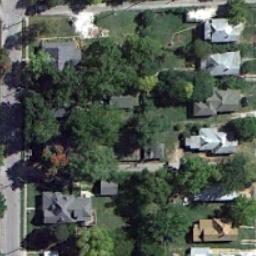
Label: residential